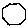
Label: hexagon